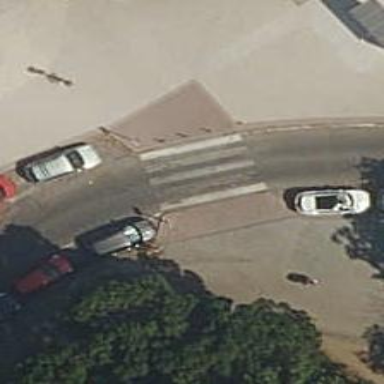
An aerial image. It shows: Uncontrolled crossing on the road.